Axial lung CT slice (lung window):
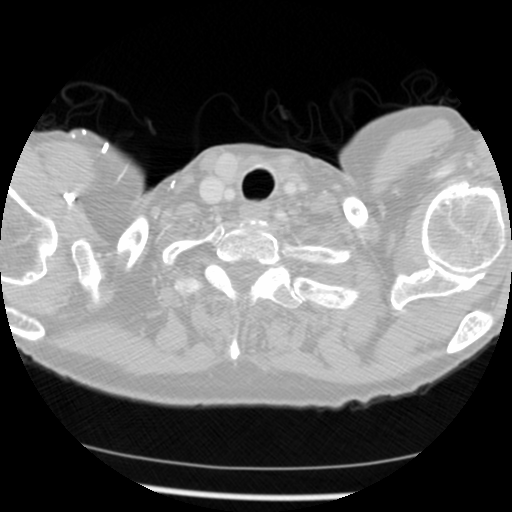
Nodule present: no